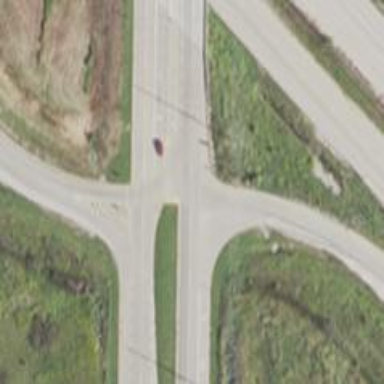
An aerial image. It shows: Secondary road.